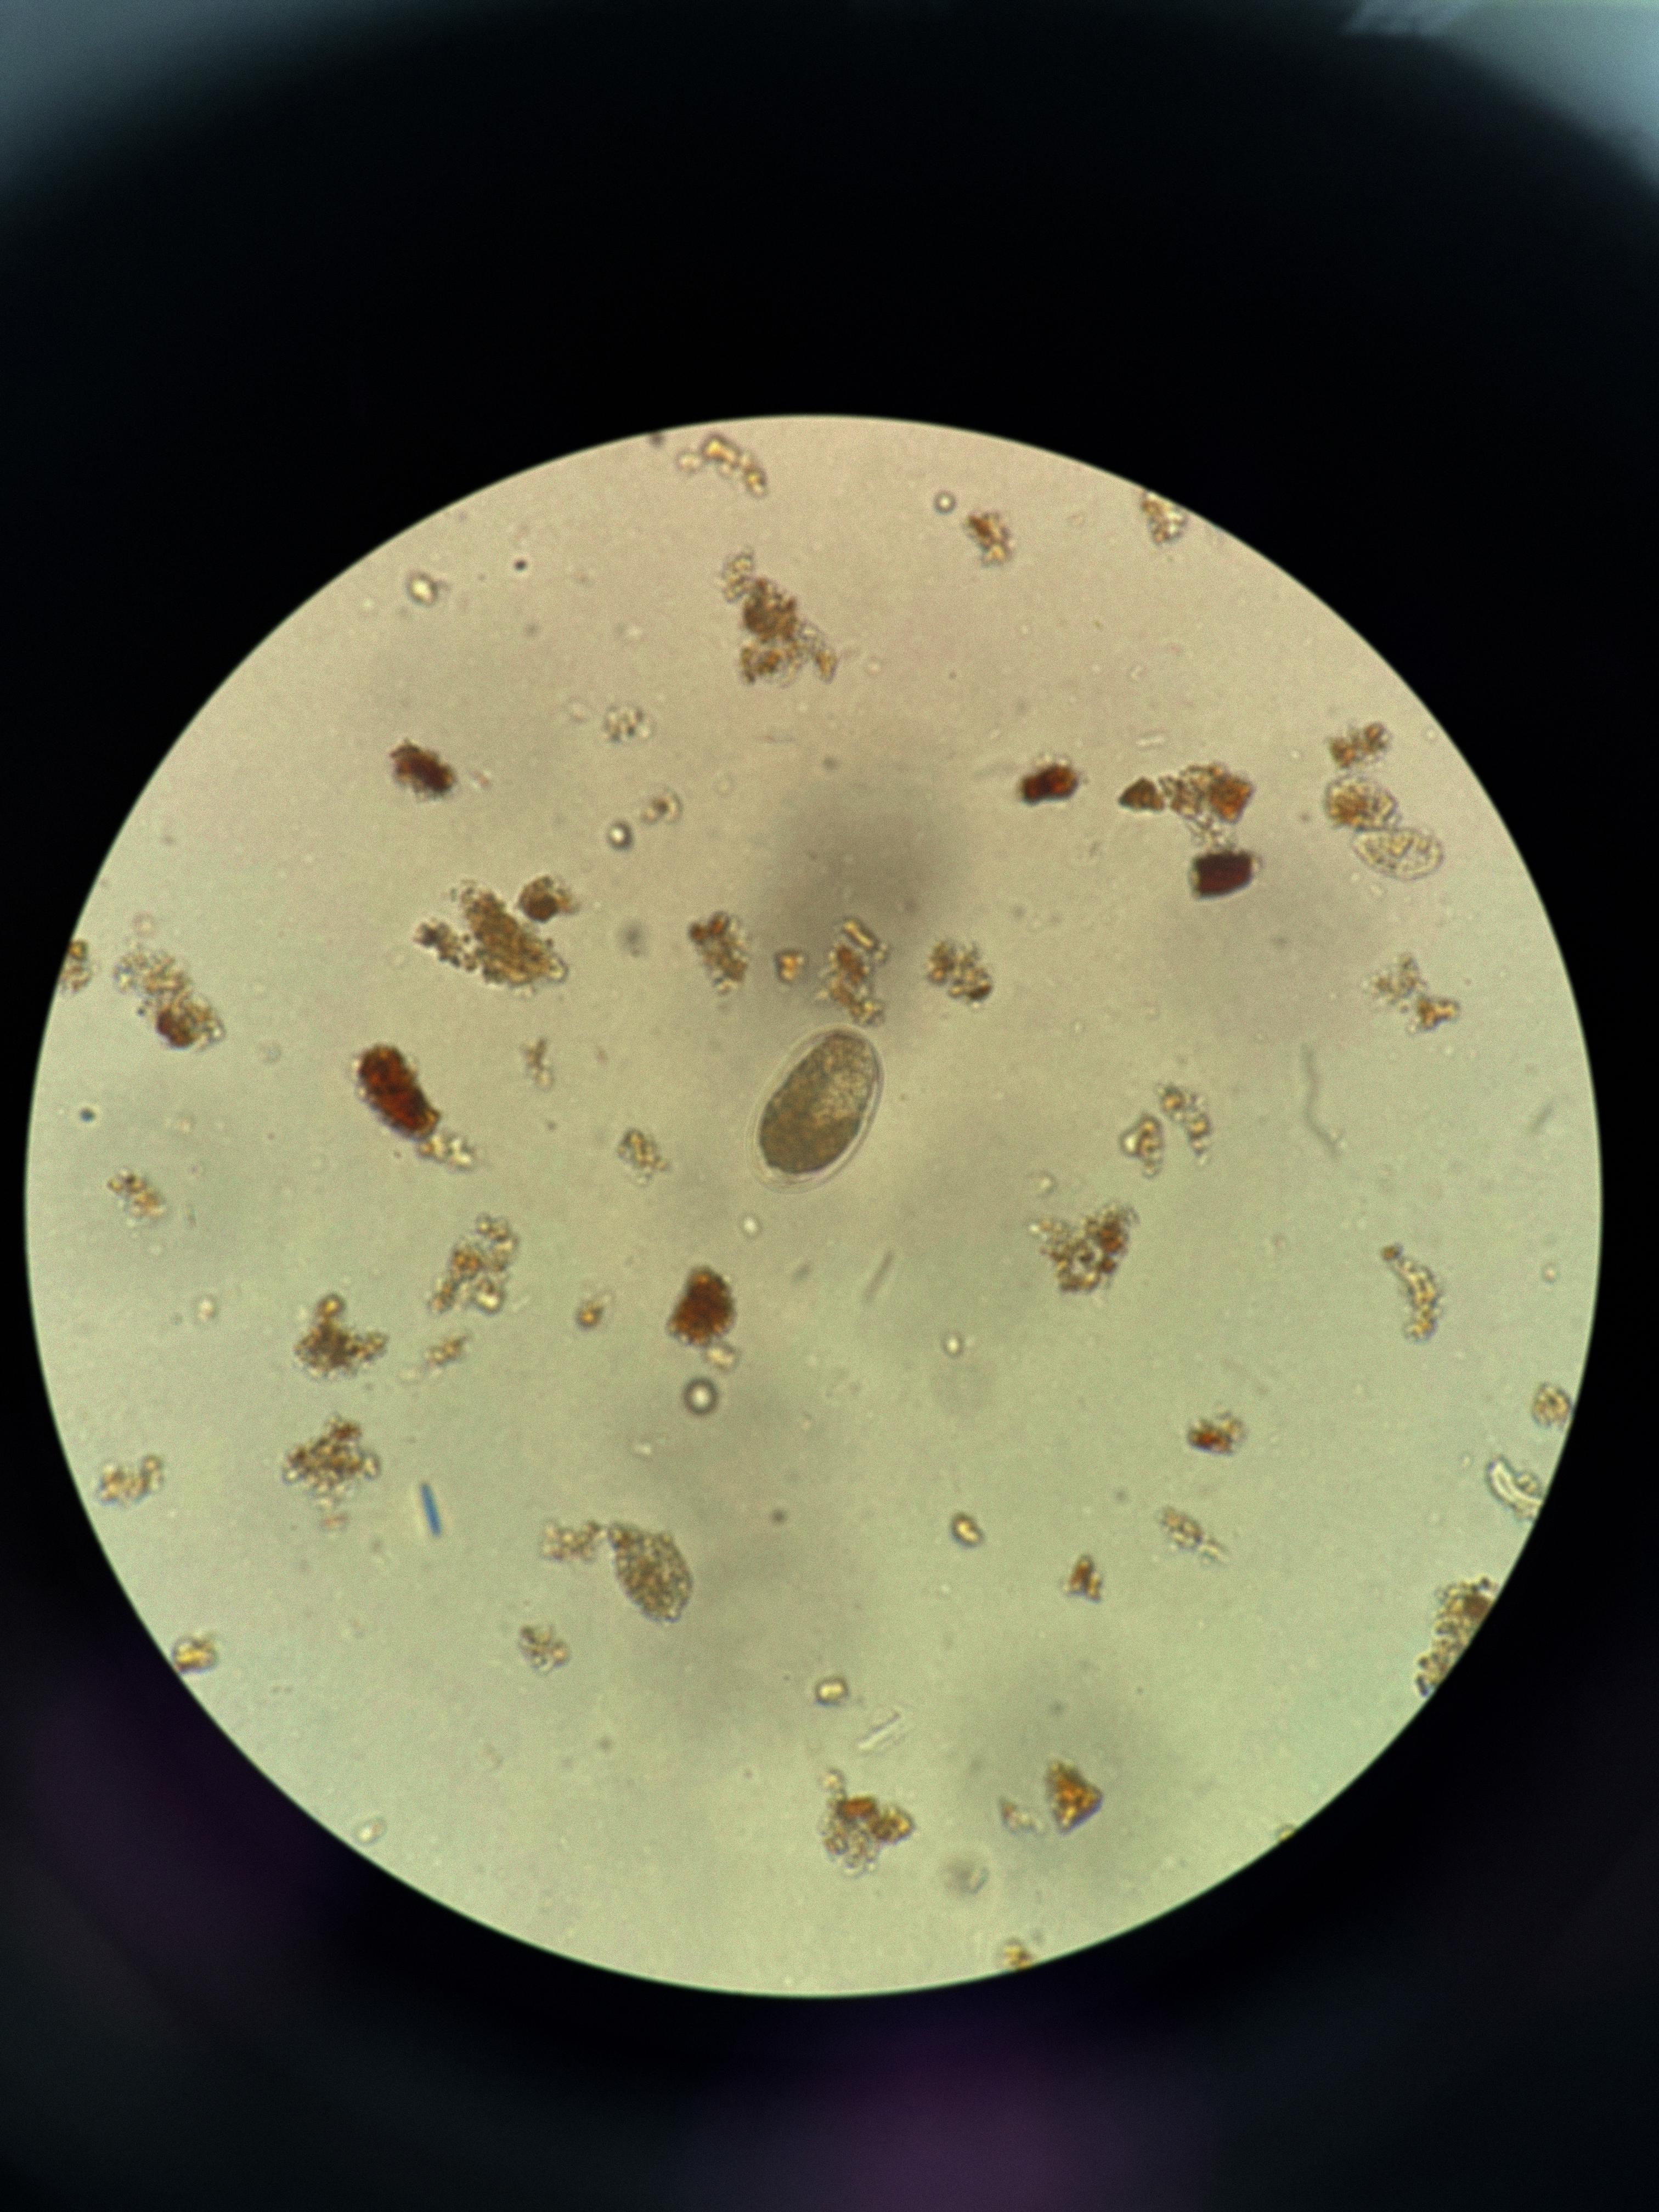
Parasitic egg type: Hookworm egg